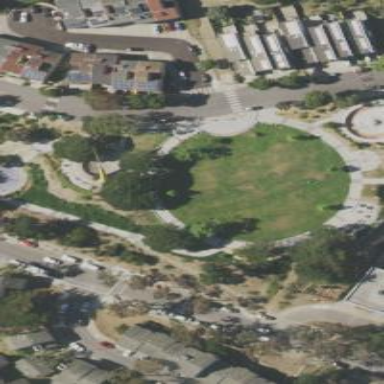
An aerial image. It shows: Park.